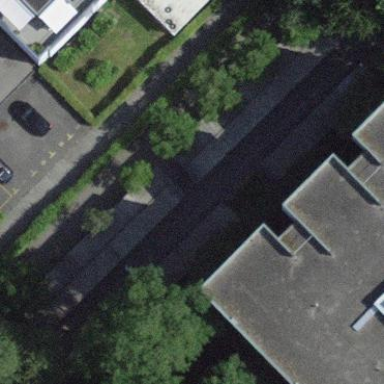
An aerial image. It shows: Bicycle parking facility.